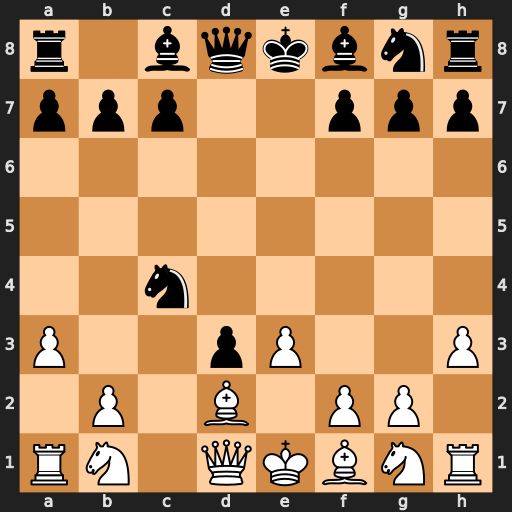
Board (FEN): r1bqkbnr/ppp2ppp/8/8/2n5/P2pP2P/1P1B1PP1/RN1QKBNR
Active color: w
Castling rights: KQkq
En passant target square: -
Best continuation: Qa4+ c6 Qxc4